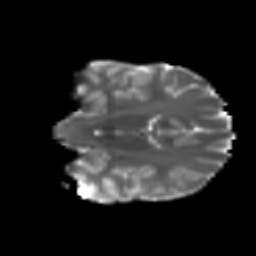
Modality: T2w
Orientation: coronal
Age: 20
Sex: male
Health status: ill
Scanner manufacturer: ge
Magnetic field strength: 3 T
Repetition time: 6.752 s
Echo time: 0.079 s